Field crop: tomato
Growth stage: 1
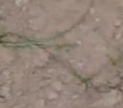
Species: cyperus